Field crop: maize
Growth stage: 2
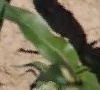
Species: maize